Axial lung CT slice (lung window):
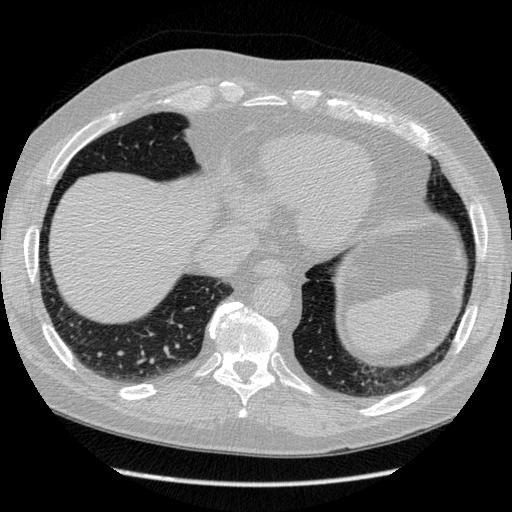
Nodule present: no